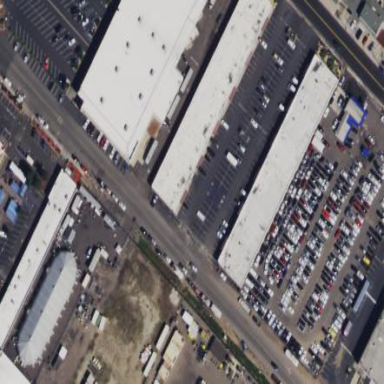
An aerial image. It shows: Industrial building.